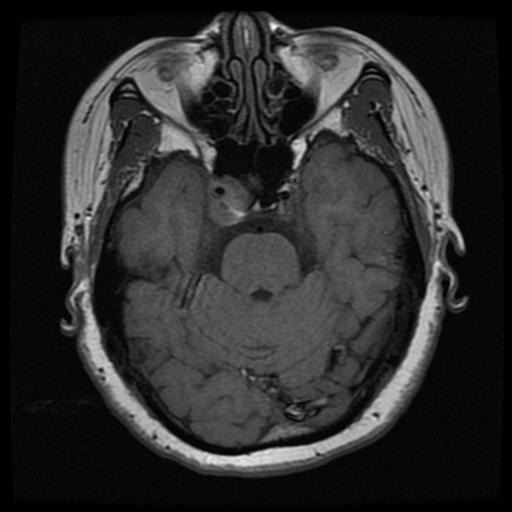
Label: pituitary